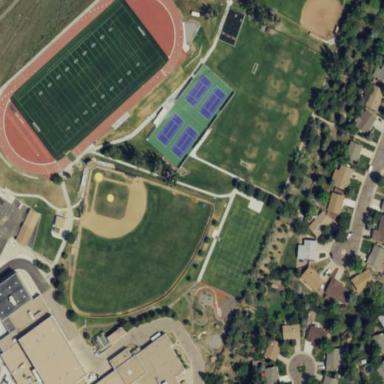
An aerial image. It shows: American football pitch for leisure and sport activities.